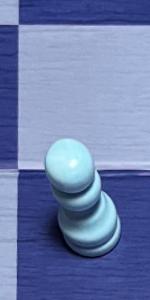
Label: Pawn_White